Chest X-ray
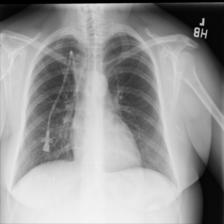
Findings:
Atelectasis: negative
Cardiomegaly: negative
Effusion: negative
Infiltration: negative
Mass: positive
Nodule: negative
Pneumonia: negative
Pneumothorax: negative
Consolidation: negative
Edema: negative
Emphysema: negative
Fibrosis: negative
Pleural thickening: negative
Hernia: negative